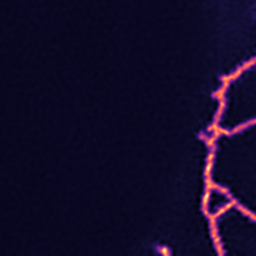
Label: Super-resolution ER image